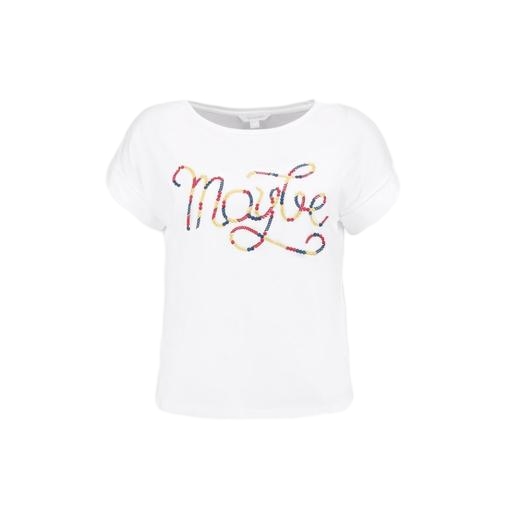
white graphic t-shirt only macy, white petite t-shirt only macy, white floral graphic t-shirt only macy, white background